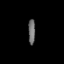
Tissue: prostate
Cell type: Endothelial cells
Senescence score: 0.7076
Nuclear area (px): 166
Mean DAPI intensity: 109.036